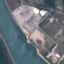
Label: River